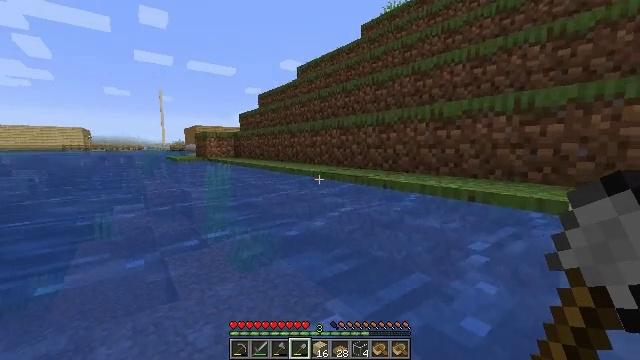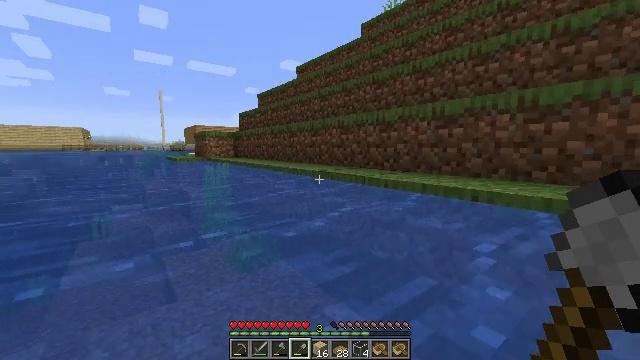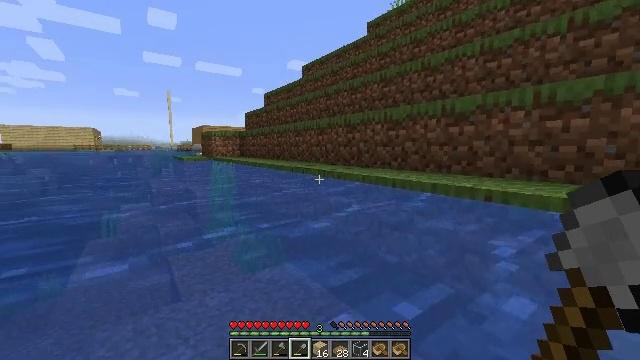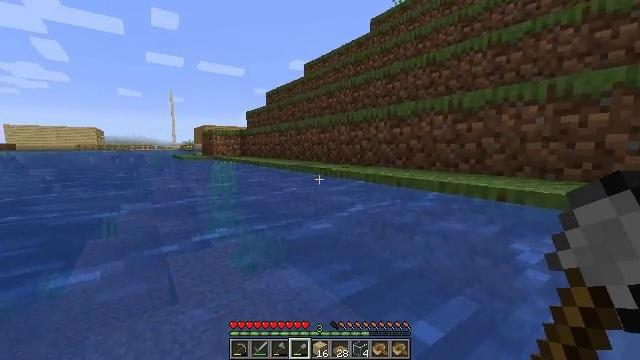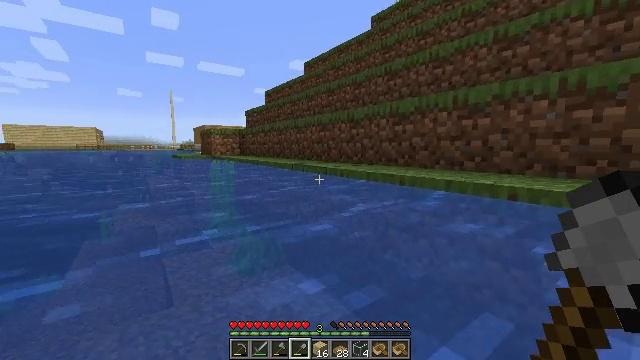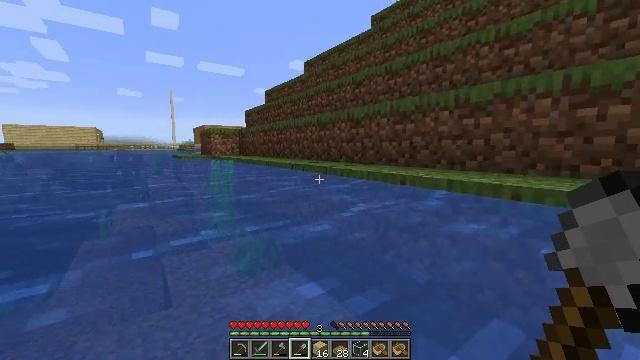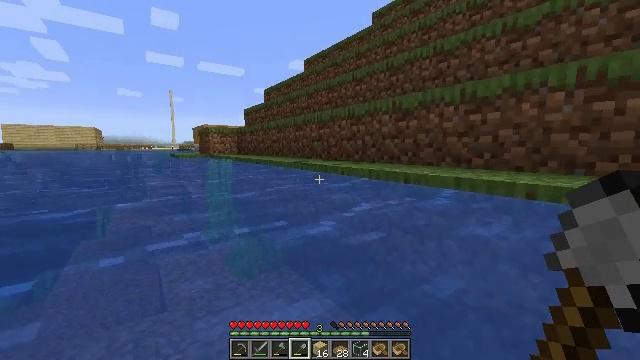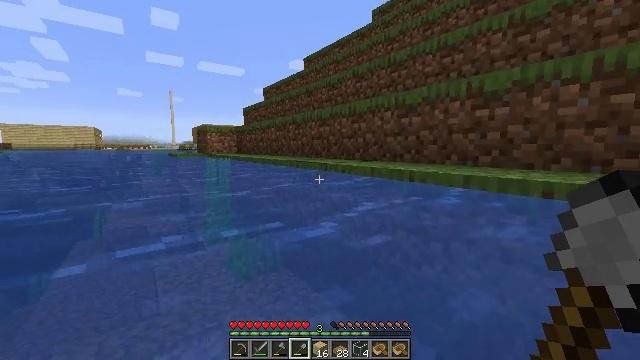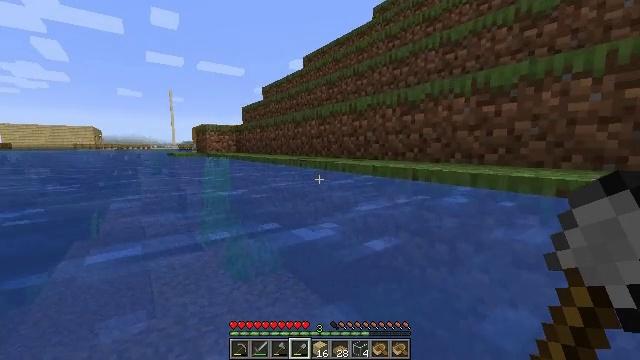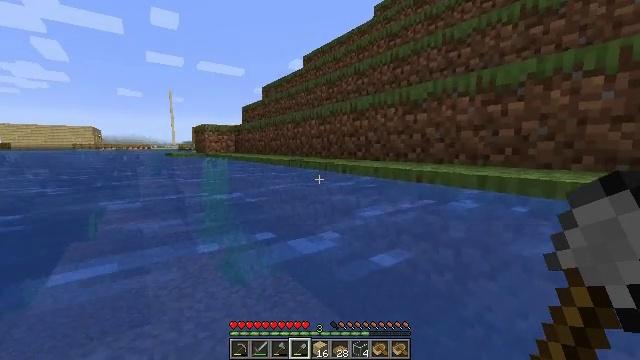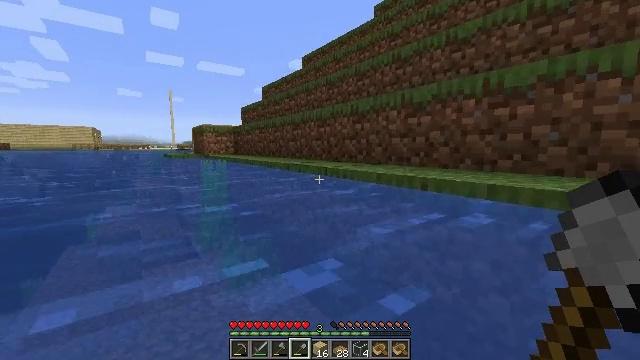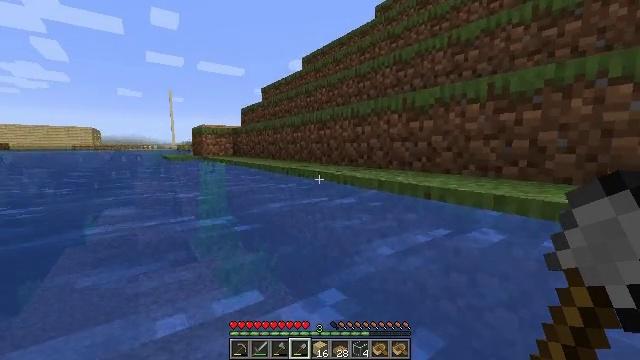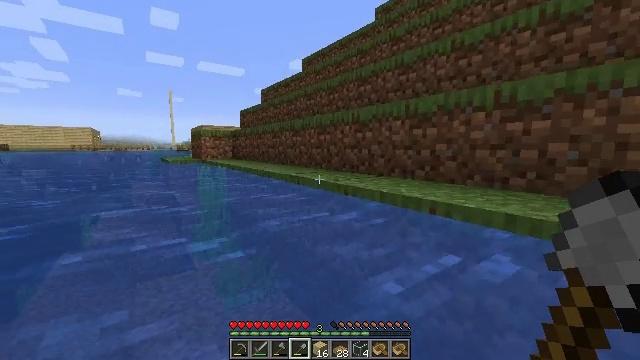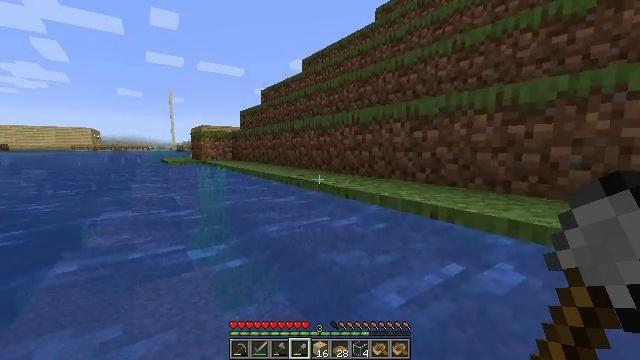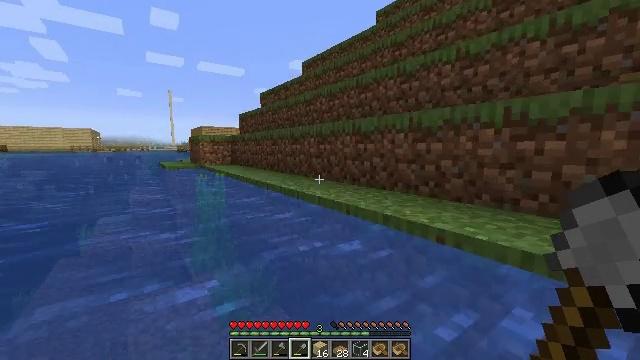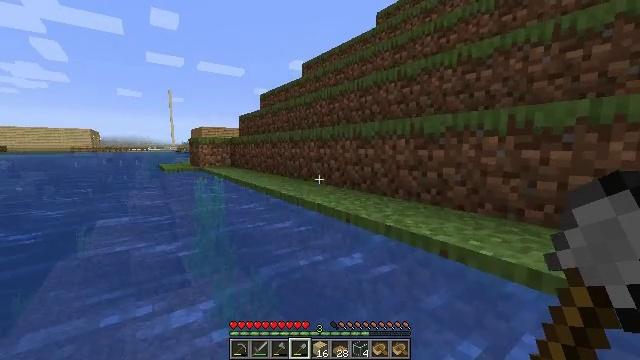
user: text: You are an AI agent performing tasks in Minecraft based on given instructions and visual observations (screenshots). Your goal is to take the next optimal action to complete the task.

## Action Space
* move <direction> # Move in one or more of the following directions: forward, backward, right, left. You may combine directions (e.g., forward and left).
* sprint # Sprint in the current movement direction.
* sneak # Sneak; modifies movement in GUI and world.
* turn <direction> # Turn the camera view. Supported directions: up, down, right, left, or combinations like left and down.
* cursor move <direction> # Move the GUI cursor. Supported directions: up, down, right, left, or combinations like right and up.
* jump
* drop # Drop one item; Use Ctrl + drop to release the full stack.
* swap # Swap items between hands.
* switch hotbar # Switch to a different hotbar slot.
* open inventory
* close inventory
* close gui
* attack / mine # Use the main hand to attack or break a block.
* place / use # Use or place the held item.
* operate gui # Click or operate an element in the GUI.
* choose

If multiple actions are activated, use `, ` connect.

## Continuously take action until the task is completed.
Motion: motion action
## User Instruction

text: Attack the oak planks to recycle it.
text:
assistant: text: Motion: move forward, sprint
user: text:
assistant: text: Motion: move forward, sprint, turn left
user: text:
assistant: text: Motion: move forward, sprint
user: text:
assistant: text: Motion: move forward, sprint
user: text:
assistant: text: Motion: move forward, sprint
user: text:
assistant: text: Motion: move forward, sprint
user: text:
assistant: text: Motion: move forward, sprint
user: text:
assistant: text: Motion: move forward, sprint
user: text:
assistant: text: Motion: move forward, sprint, jump
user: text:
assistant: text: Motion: move forward, sprint, jump
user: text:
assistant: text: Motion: move forward, sprint, jump
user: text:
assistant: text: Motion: move forward, sprint, jump
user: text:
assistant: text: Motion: move forward, sprint, jump
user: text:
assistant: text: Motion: move forward, sprint, jump
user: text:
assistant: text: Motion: move forward, sprint, jump
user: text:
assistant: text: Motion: move forward, sprint, jump
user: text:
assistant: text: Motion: move forward, sprint, jump
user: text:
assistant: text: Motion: move forward, sprint, jump
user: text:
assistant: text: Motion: move forward, sprint, jump
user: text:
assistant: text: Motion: move forward, sprint, jump
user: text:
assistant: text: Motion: move forward, sprint, jump
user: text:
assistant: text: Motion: move forward, sprint, jump
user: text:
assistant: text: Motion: move forward, sprint, jump
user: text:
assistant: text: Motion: move forward, sprint, jump
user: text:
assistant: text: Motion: move forward, sprint, jump
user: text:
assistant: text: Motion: move forward, sprint, jump
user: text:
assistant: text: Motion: move forward, sprint, jump
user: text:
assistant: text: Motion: move forward, sprint, jump
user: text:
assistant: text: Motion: move forward, sprint, jump
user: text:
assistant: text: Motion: move forward, sprint, jump